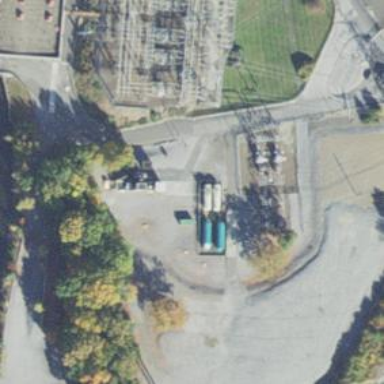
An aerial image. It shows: Gas turbine power generator.